Question: Does anybody have any idea how to recreate the navigation wheel in the BBC iPlayer radio shown here:

Is it done with a viewpager, graphics? Or are there any libraries available to produce something similar?
Thanks.
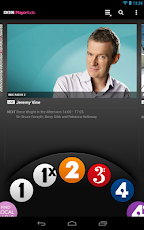
Answer: A little late however a new library has recently been posted on GitHub that does exactly what I required.
<URL>